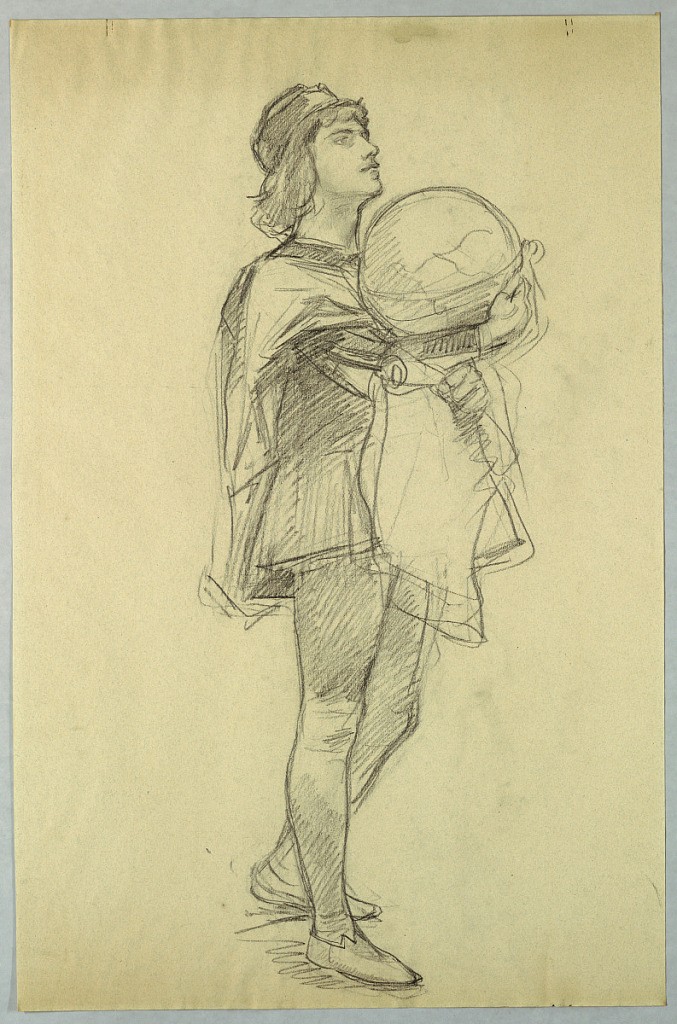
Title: Study of a Man Holding a Globe
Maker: Raimundo de Madrazo, Spanish, 1841–1920
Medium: Graphite on paper
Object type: Drawing
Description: Study for the painting The Return of Christopher Columbus to the Spanish Court, currently owned by the Italian Charities of America.